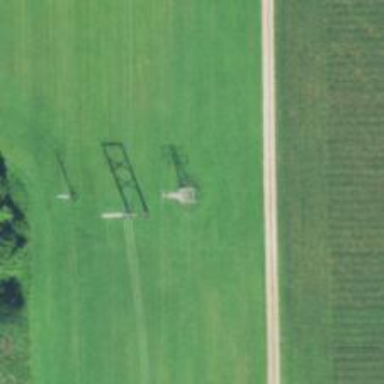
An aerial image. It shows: Lattice structure tower used for power transmission.